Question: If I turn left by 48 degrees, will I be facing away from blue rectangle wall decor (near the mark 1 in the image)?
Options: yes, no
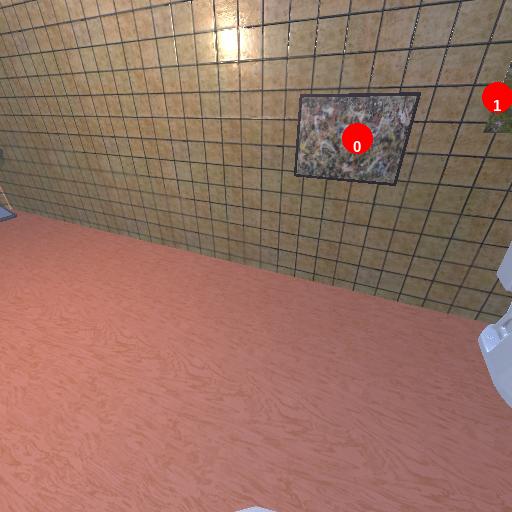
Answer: yes